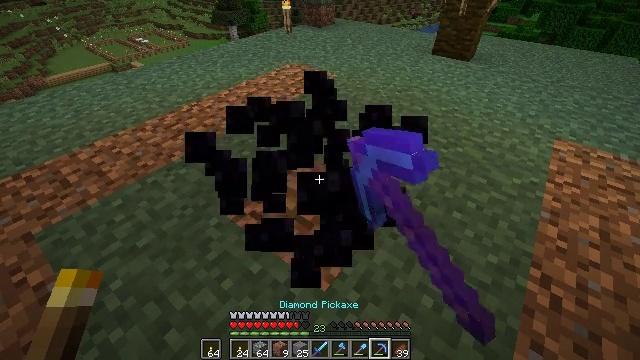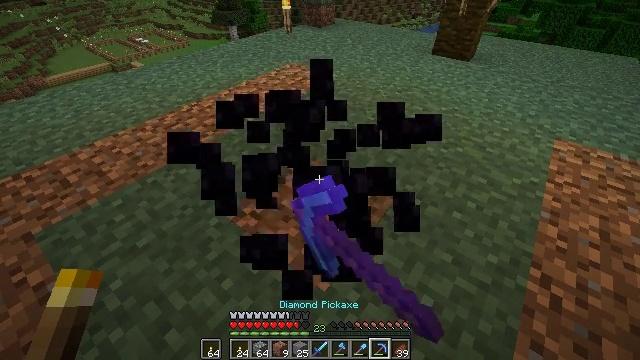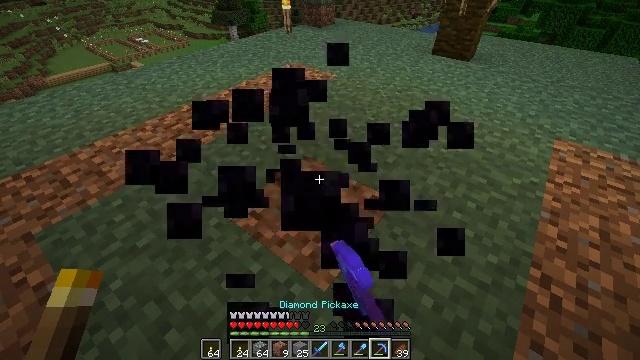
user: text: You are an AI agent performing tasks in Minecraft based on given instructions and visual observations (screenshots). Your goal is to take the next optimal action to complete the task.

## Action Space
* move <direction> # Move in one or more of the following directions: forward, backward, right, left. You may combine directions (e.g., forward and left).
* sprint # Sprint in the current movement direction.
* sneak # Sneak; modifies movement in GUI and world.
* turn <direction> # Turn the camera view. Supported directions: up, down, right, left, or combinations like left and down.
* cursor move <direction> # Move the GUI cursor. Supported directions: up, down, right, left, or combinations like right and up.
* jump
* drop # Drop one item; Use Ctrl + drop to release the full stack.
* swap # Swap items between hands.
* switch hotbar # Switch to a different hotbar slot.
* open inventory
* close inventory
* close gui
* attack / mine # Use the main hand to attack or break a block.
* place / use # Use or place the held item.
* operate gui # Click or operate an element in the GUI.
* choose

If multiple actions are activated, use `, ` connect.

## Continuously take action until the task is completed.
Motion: motion action
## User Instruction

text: Attack the enchanting table to collect it.
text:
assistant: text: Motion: attack / mine
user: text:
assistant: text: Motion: attack / mine
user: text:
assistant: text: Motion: attack / mine